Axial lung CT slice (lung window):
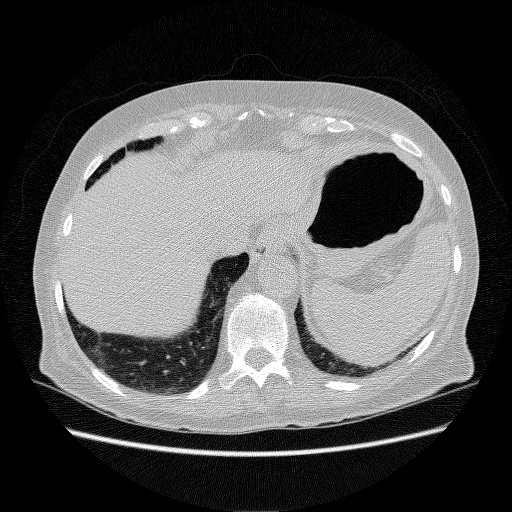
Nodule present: no